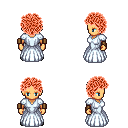
a pixel art fantasy rpg character, female body template, human, tanned skin, underdress, white pants, red curly afro hairstyle, leather bracers, black shoes, four views (front, back, left, right), 2x2 character sprite sheet, small pixel art, hard edges, no anti-aliasing